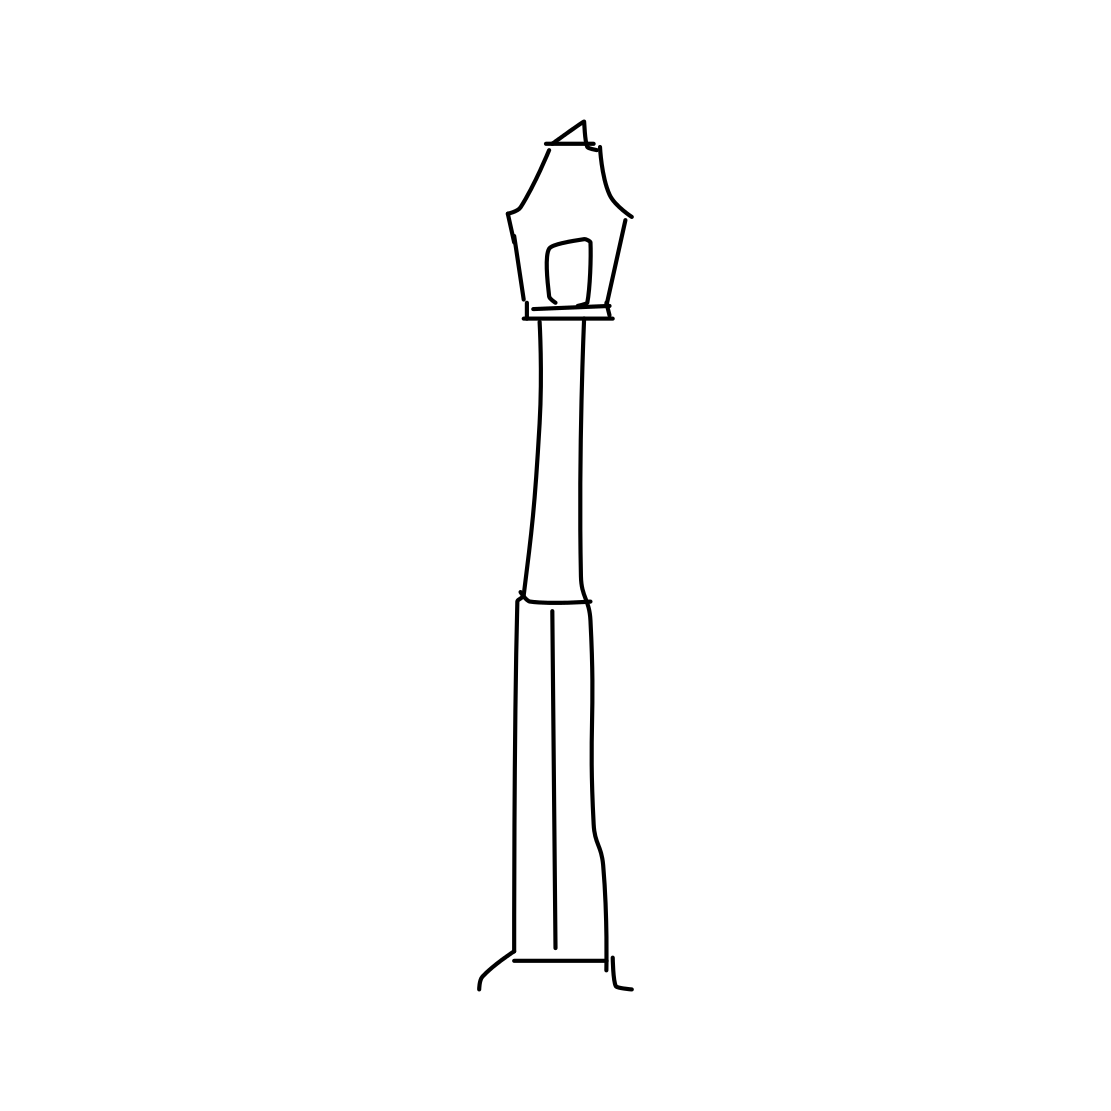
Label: streetlight